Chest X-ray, PA view. Patient: 77 years old, sex F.
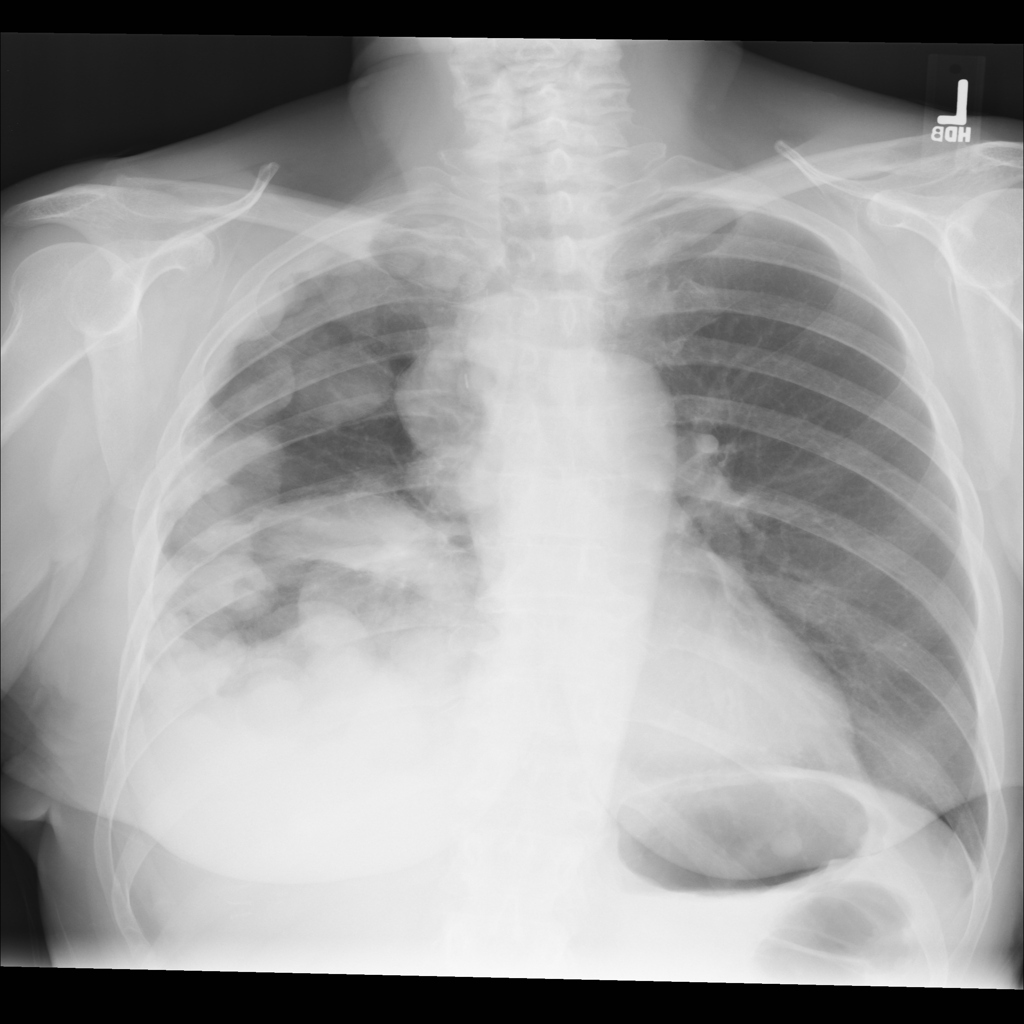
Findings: Mass